Question: I recently had this project handed down to me that involved writing a simple static site for a client. Normally I'm not into the website UI side, I'm more involved with the back-end of things.. anyways.
I've attached a picture that I got from the designer we hired of a custom srollbox graphic:

Since I don't know that much about CSS how would one achieve this if I have scrollable textarea in my html? Any pointers?
Thanks!
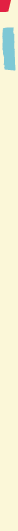
Answer: Try JQuery Scroll Bar plugin:
<URL>